Question: Count the number of objects in the diagram.
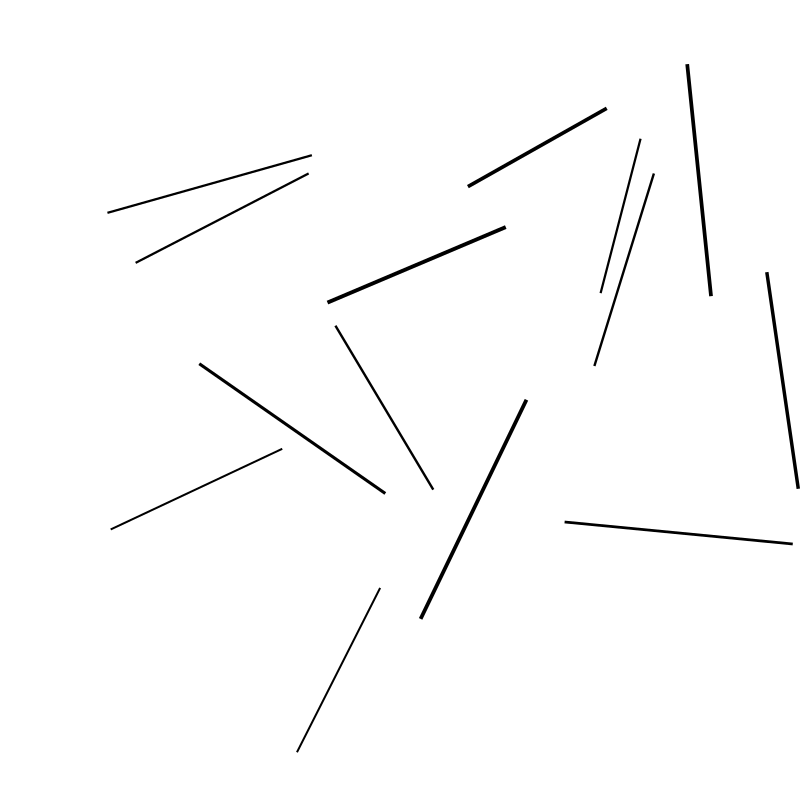
Answer: 14